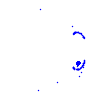
Particle: pion